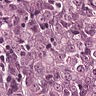
Metastatic tissue present: yes